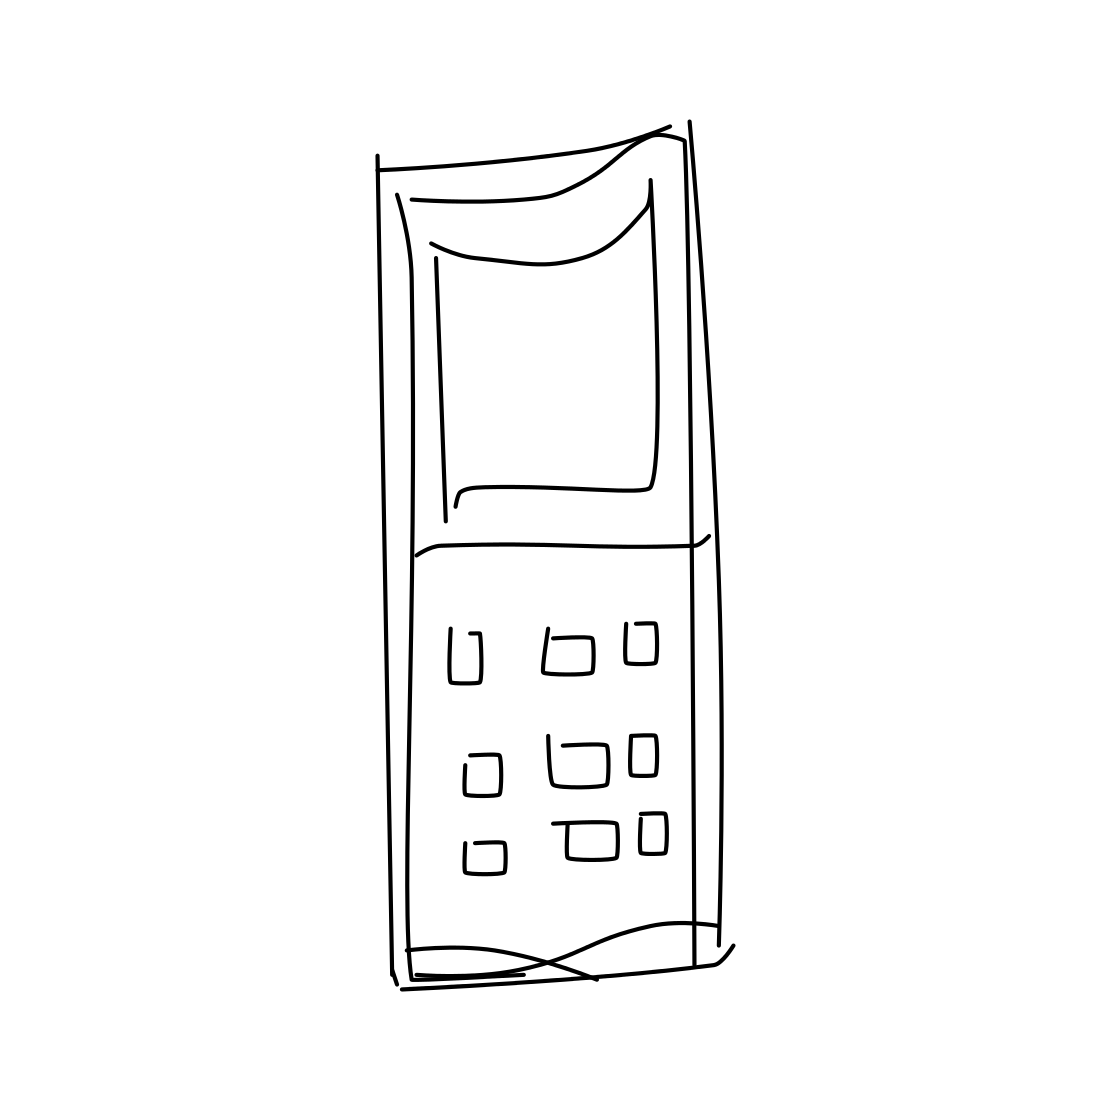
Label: cell phone